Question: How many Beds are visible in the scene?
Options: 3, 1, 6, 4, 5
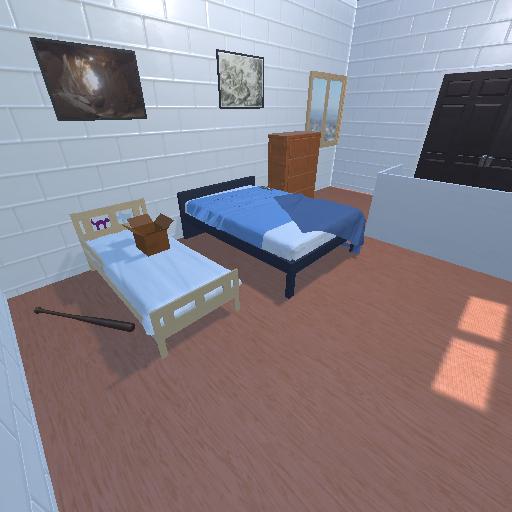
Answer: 3